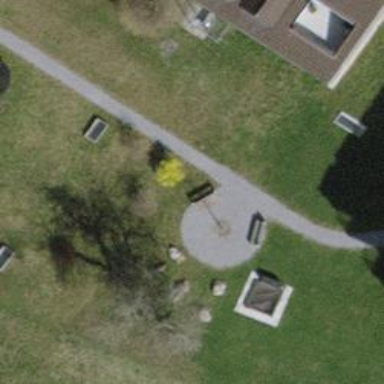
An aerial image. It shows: Brown bench.